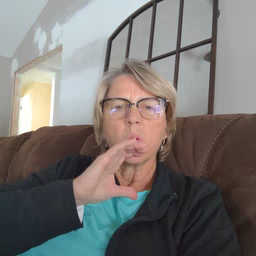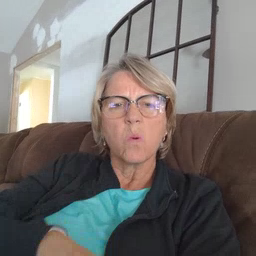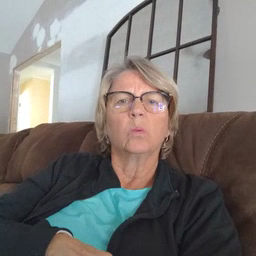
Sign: old